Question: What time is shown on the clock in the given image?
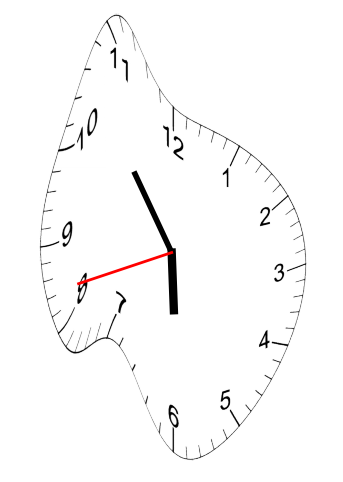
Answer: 05:53:42